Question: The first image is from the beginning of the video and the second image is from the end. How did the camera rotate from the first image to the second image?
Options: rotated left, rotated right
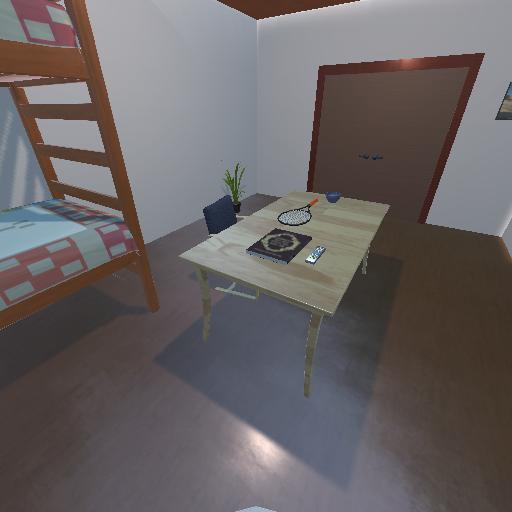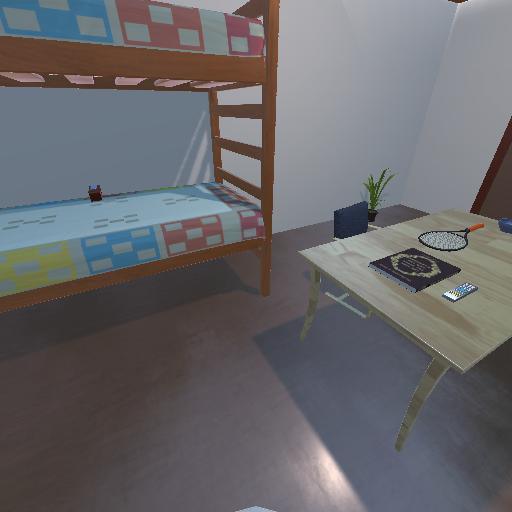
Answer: rotated left